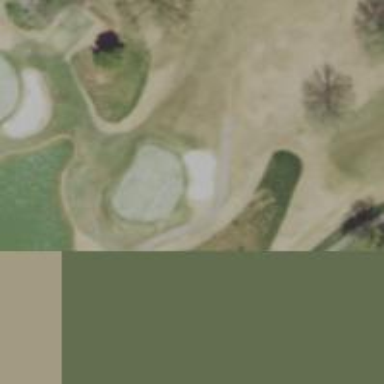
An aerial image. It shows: Pathway for golf carts.